Question: What objects are shown?
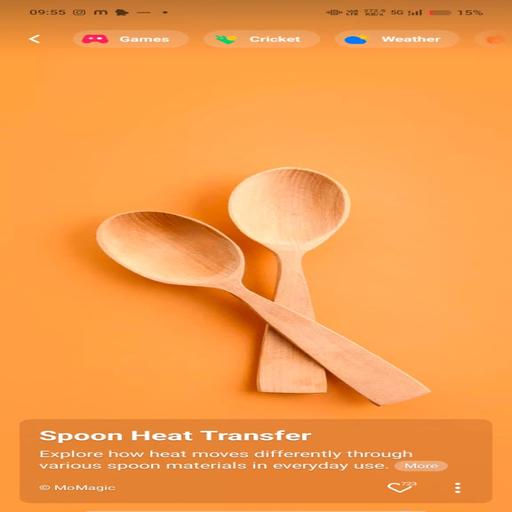
Answer:  Two spoons